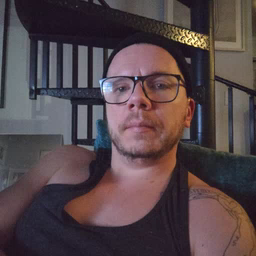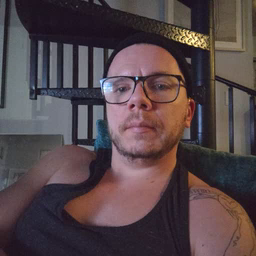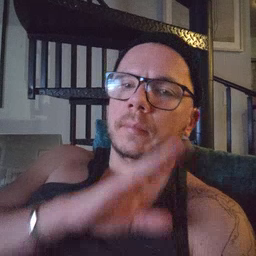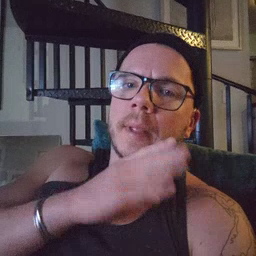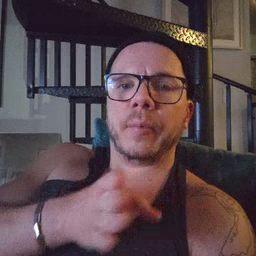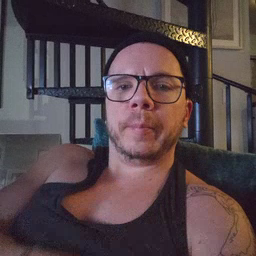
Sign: bedroom